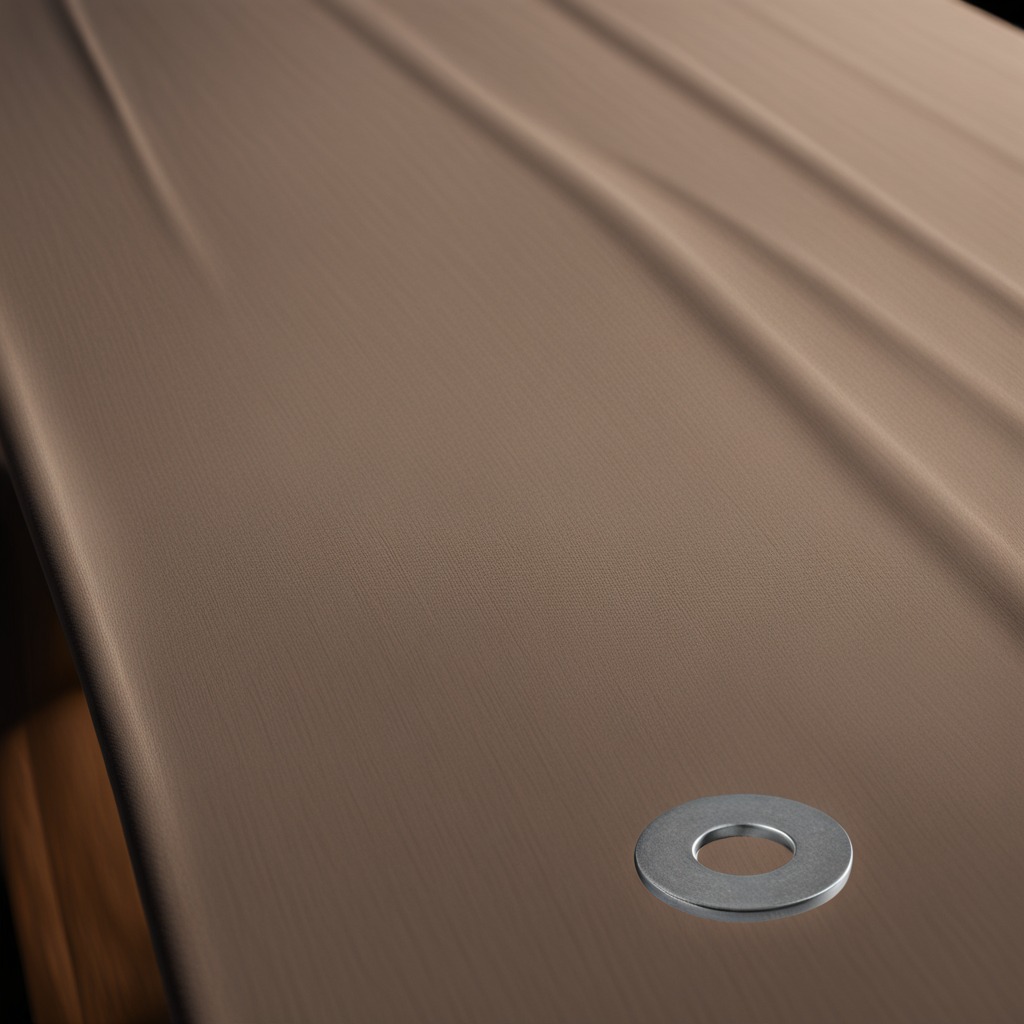
A flat metal washer lying on the wooden table.